Question: It is easy to change orientation of the iPad/iPhone simulators by following: hardware->rotate left or right.
But, how can I change it on iDevice (iPad device or iPhone device?)
please can somebody help me?
should I add some code?

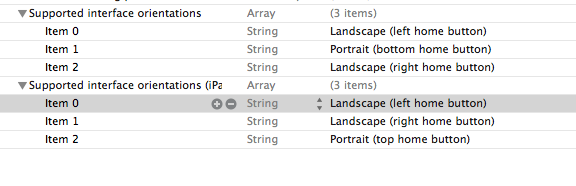
Answer: Go to you summary tab, scroll down the to go "iPad Deployment Info".
Unselect all the four options in "Supported Interface Orientations".
Then select again, but select Portrait first and remaining after.

Also in View that you are expecting to be in portrait mode, just add
'''
- (NSUInteger)supportedInterfaceOrientations {
return UIInterfaceOrientationMaskAll;
}
- (BOOL)shouldAutorotateToInterfaceOrientation:(UIInterfaceOrientation)orientation
{
return (orientation == UIInterfaceOrientationMaskAll);
}
- (UIInterfaceOrientation)preferredInterfaceOrientationForPresentation
{
return UIInterfaceOrientationPortrait;
}
'''
Hope this helps.